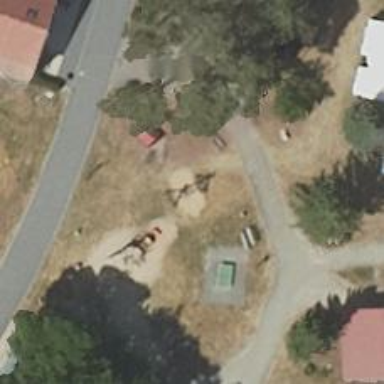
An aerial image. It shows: Playground with basket swing.